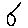
Label: circle